Field crop: tomato
Growth stage: 1
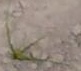
Species: cyperus